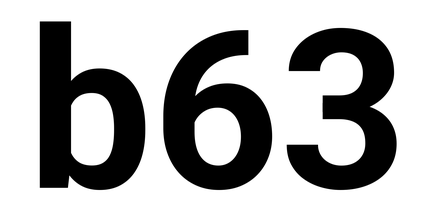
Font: Roboto_Bold